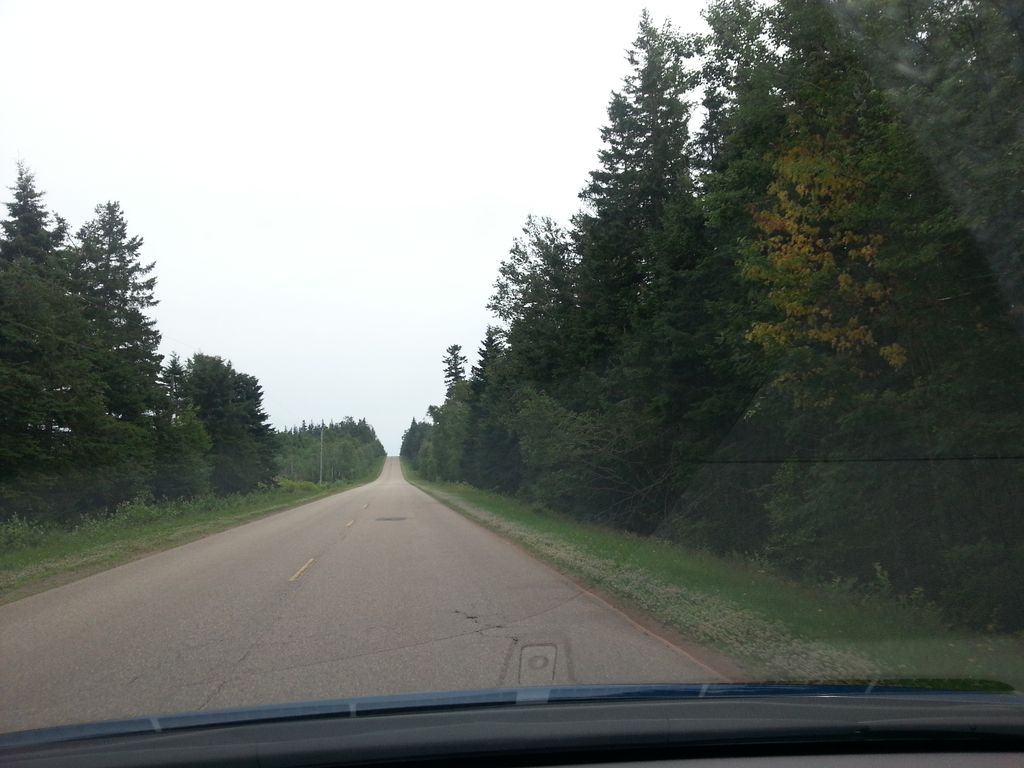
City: charlottetown